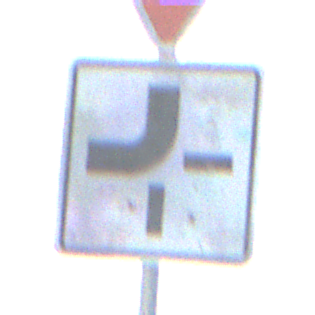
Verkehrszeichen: VerlaufVorfahrtsstrasse2
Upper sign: VorfahrtGewaehren
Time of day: SunriseSunset
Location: Outdoor (Nature)
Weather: PartlyCloudy
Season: NotSpecified
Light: Natural